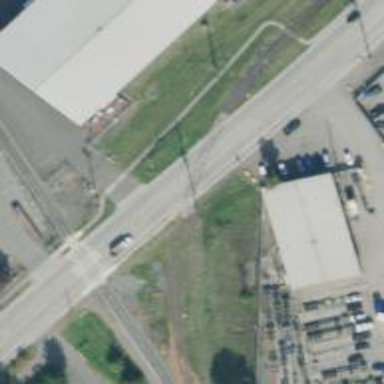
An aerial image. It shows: Railway crossing.